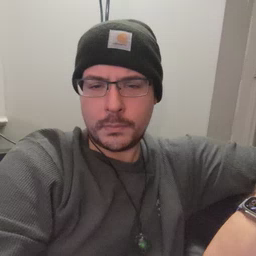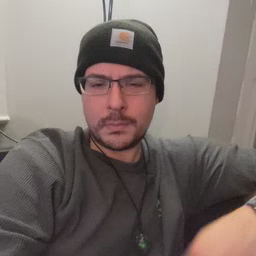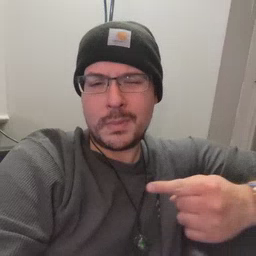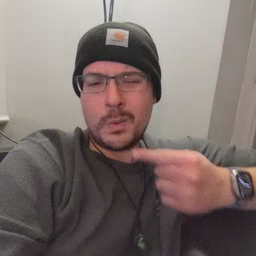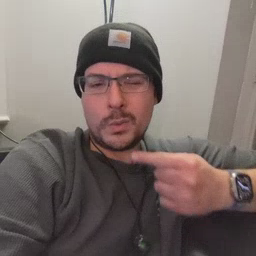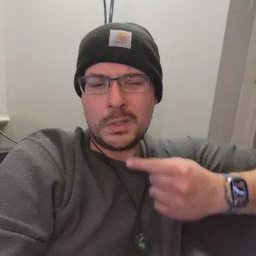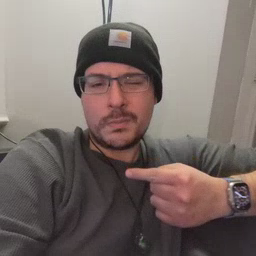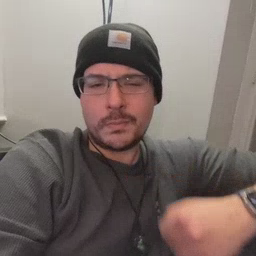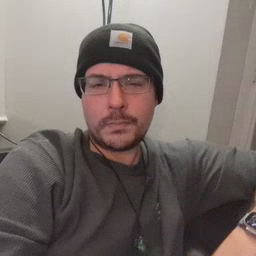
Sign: owie